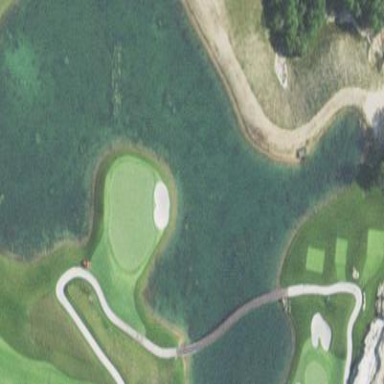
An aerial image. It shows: Water hazard in golf course. The hazard is natural water feature.